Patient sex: M
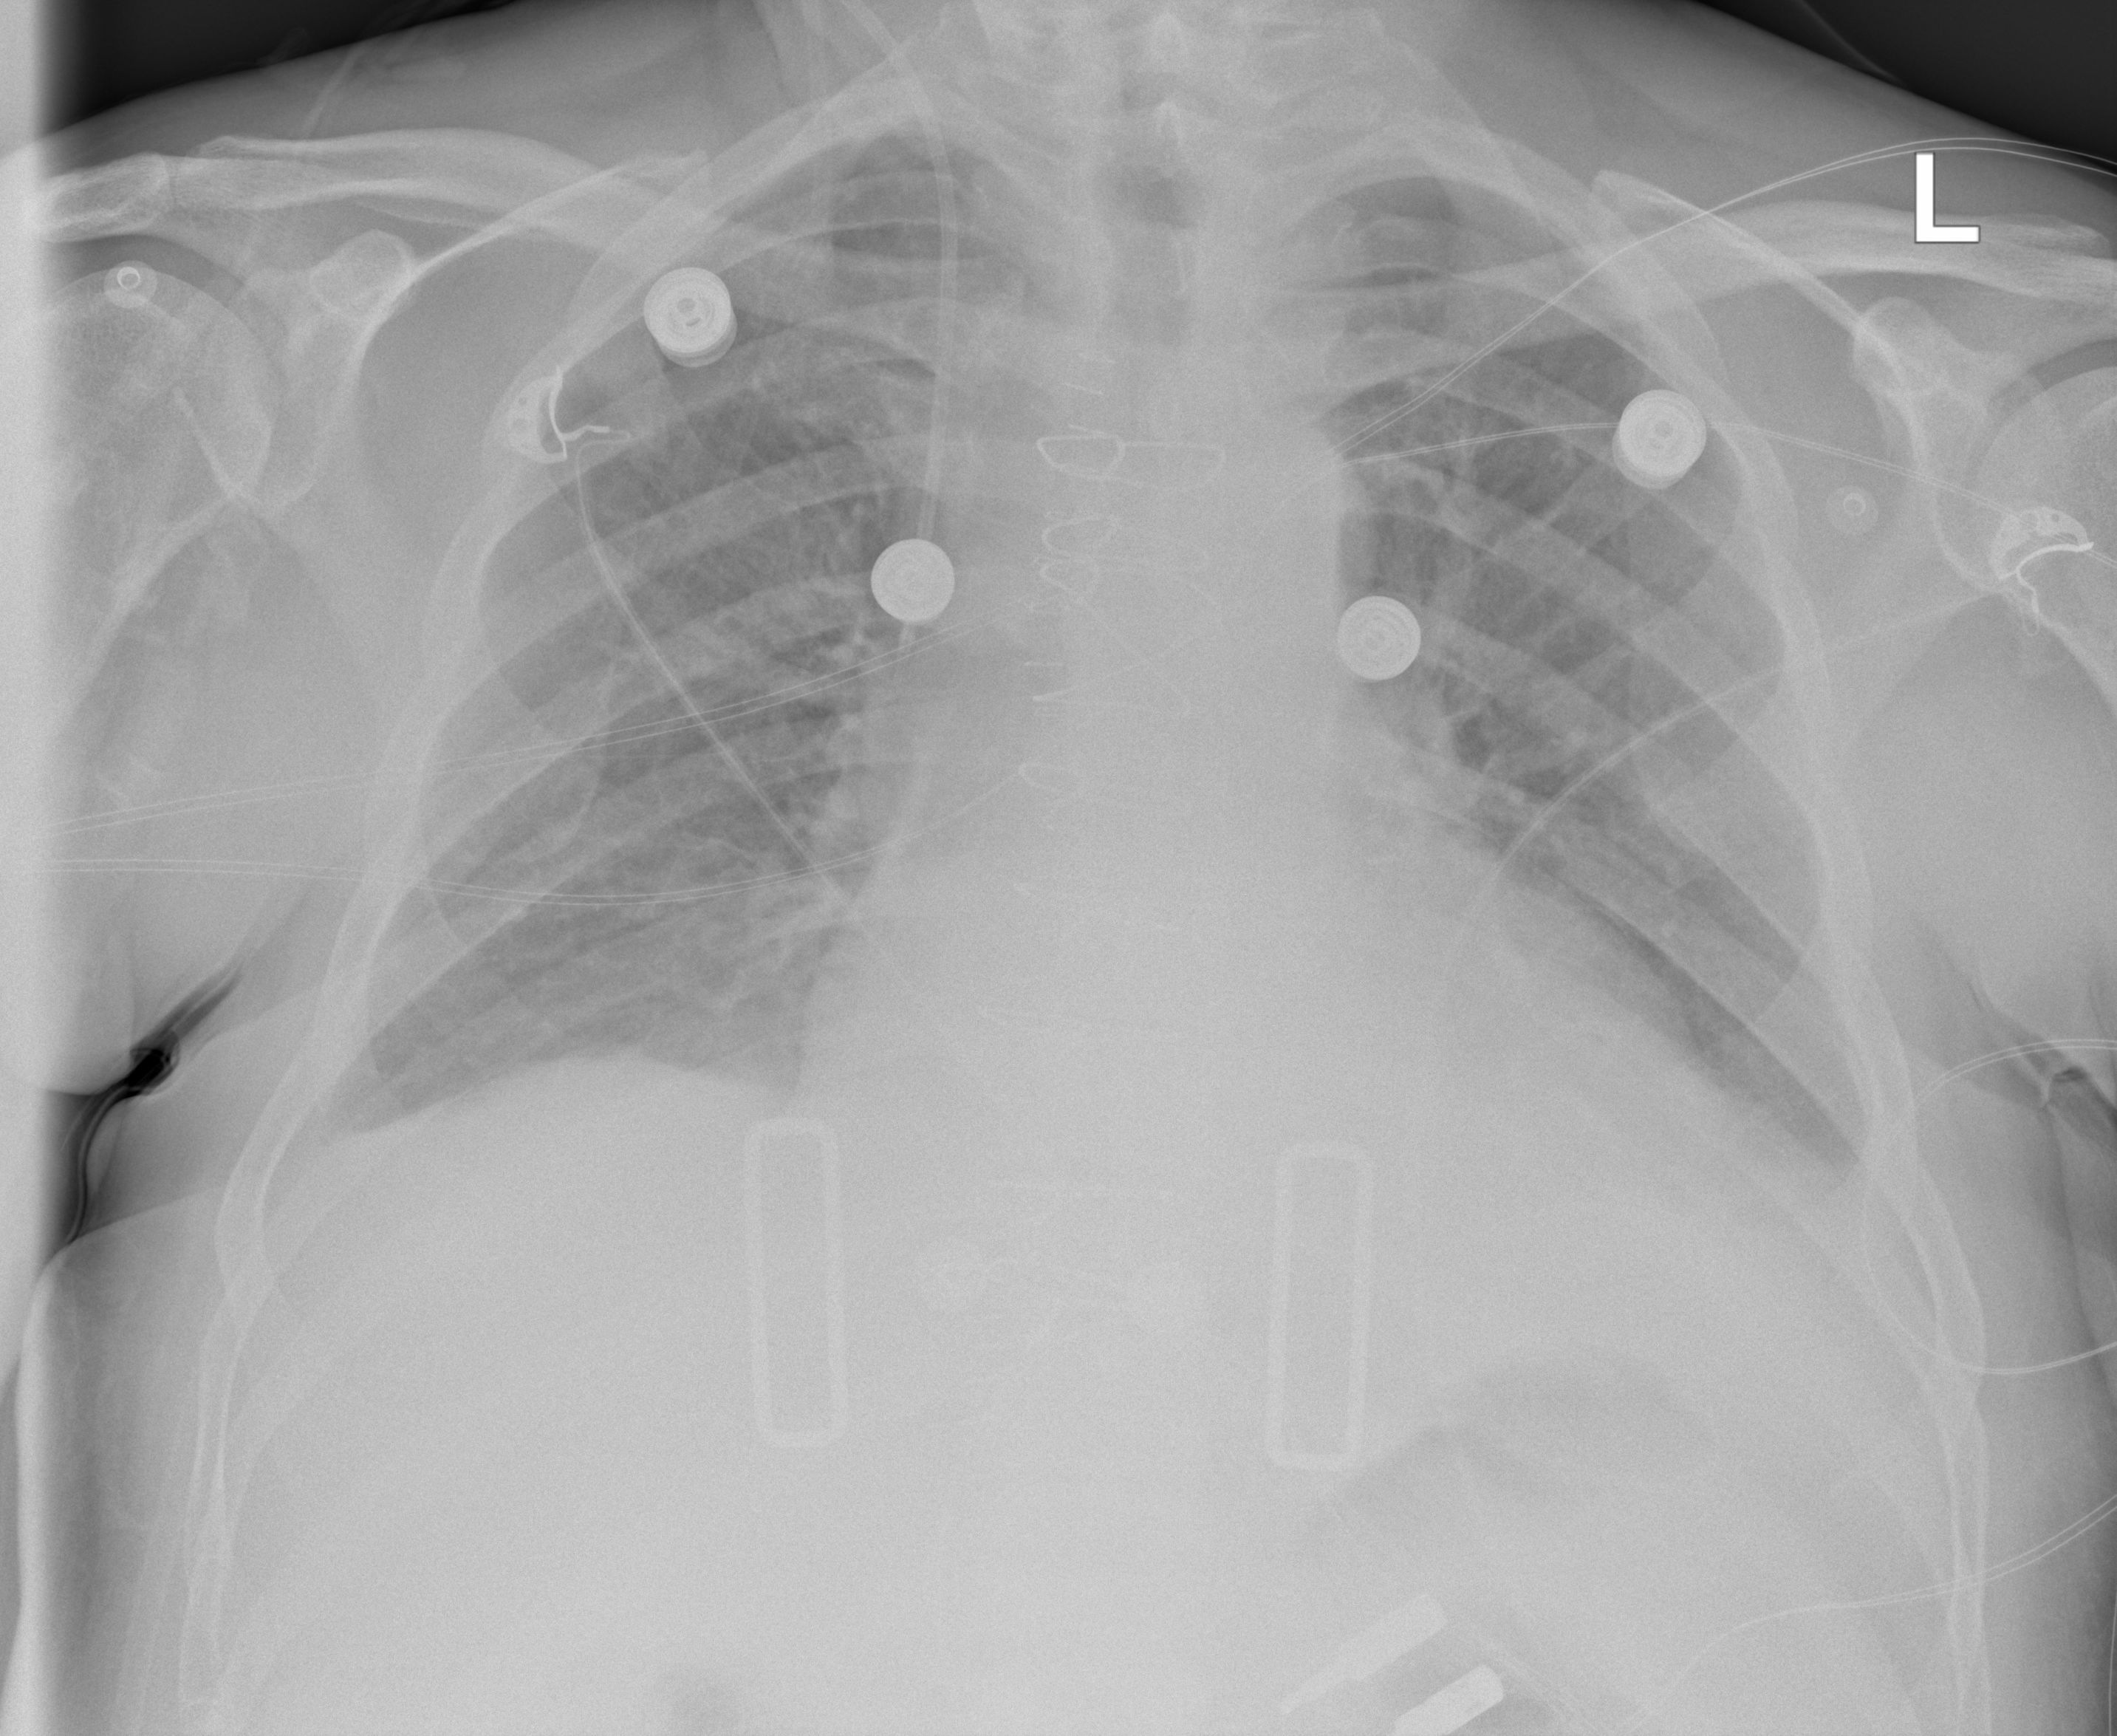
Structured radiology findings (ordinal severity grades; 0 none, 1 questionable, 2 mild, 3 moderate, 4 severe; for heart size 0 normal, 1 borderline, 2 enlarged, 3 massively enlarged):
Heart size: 2
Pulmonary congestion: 0
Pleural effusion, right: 0
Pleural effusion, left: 2
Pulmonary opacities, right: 0
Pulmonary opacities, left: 0
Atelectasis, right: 0
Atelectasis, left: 0